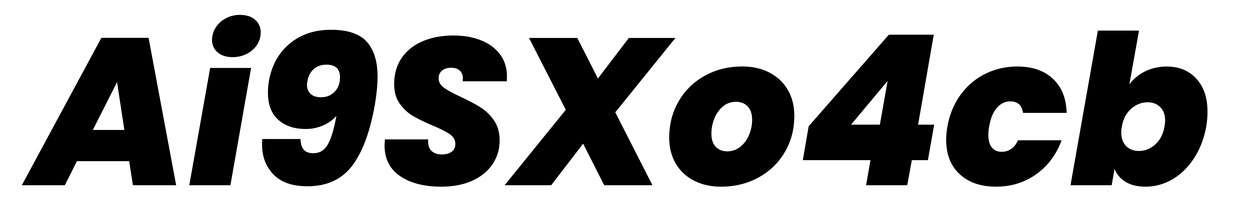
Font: Poppins-ExtraBoldItalic